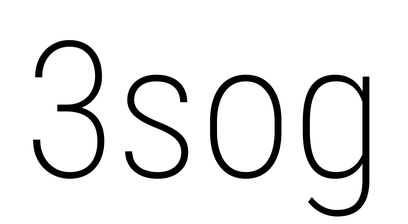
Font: Roboto_Condensed_ExtraLight